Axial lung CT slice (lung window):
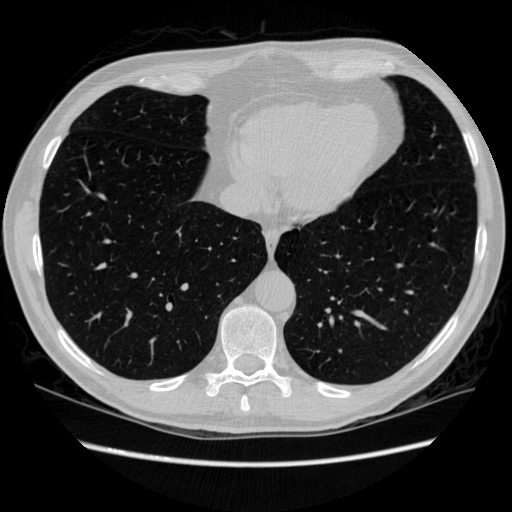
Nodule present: no